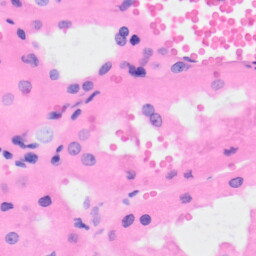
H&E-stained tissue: Kidney